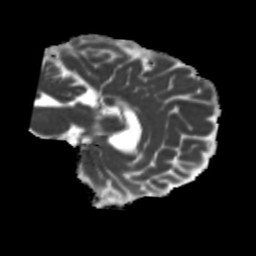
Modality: MD
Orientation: sagittal
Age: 29
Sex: female
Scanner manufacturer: siemens
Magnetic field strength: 3 T
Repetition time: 5.25 s
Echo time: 0.08 s